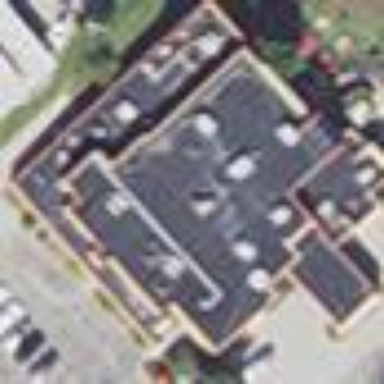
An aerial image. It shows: Restaurant in building.